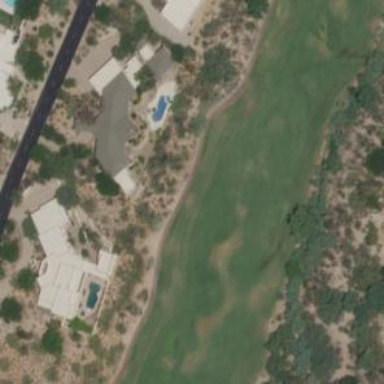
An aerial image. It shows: View of golf hole.